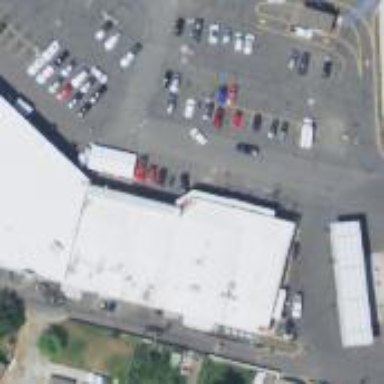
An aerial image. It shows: Convenience shop.